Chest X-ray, PA view. Patient: 39 years old, sex M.
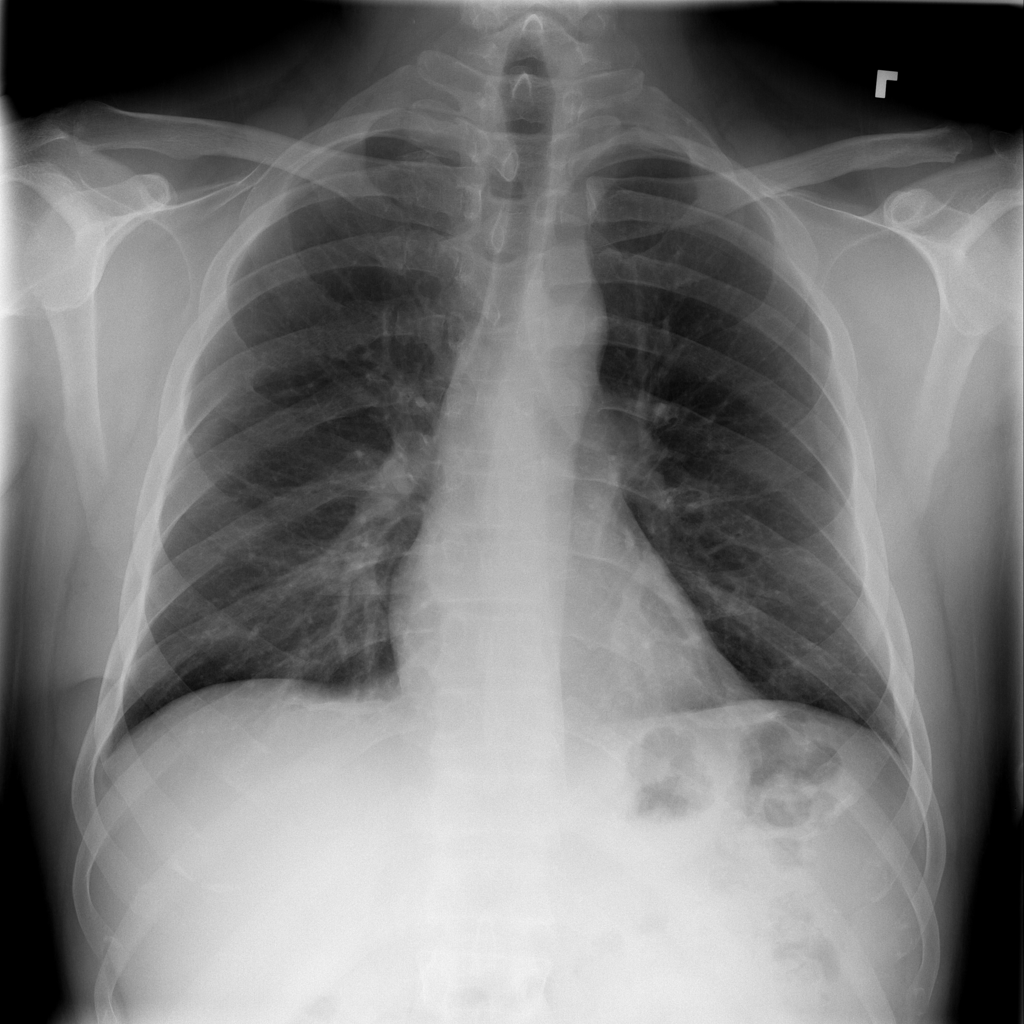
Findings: No Finding